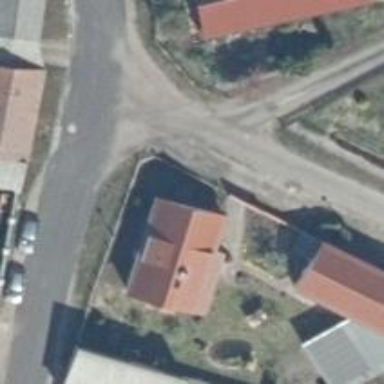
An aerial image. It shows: Residential road with compacted surface.